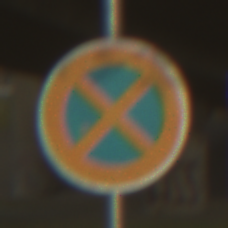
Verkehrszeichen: AbsolutesHalteverbot
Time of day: SunriseSunset
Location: Outdoor (Suburban)
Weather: PartlyCloudy
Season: NotSpecified
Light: Natural